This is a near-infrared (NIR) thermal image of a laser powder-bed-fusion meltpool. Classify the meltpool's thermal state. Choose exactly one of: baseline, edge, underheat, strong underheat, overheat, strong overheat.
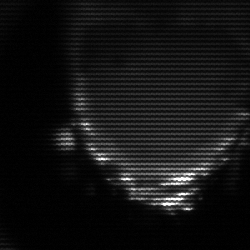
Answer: edge